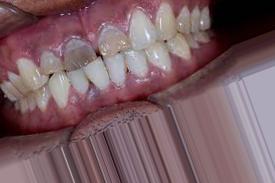
Condition: Tooth Discoloration